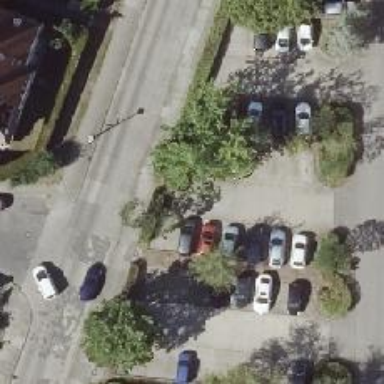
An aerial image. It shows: Concrete parking aisle on service road.